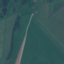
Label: Pasture